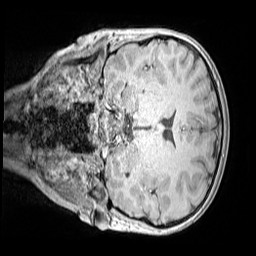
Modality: MP2RAGE
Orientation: coronal
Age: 11
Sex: male
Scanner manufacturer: siemens
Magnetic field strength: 3 T
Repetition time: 4 s
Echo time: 0.00299 s